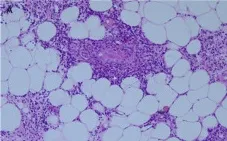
Immunohistochemical staining. Histological findings of the subcutaneous fat tissue (hematoxylin-eosin:. X 200), showing distended vessels filled with atypically large lymphoid cells, causing vessel occlusion (arrow). Infiltration of atypical lymphoid cells could also be observed in the subcutaneous fat tissue.
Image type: pathology (h&e)